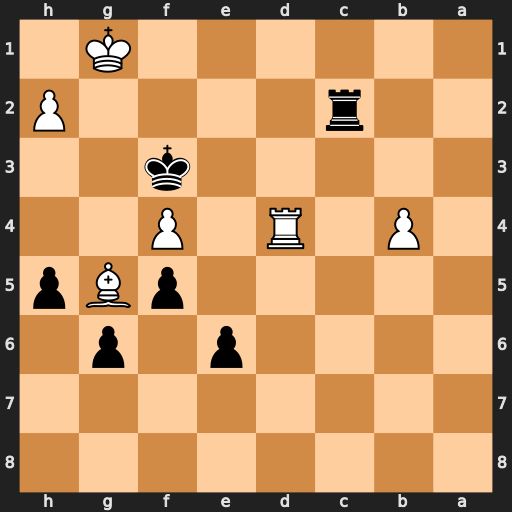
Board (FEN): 8/8/4p1p1/5pBp/1P1R1P2/5k2/2r4P/6K1
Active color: b
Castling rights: -
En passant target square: -
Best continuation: Rc1+ Rd1 Rxd1#